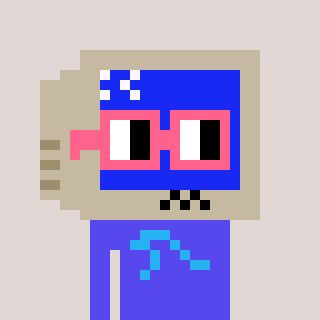
a pixel art character with square pink glasses, a old monitor-shaped head and a computerblue-colored body on a warm background